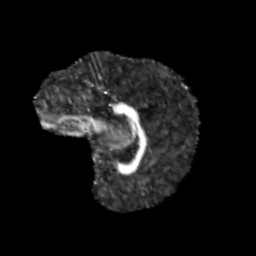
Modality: FA
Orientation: sagittal
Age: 12
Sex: female
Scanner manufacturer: siemens
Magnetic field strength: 3 T
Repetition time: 3.8 s
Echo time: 0.07 s